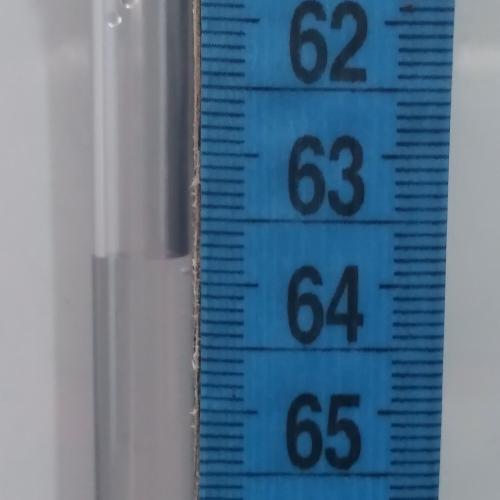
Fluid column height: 63.8 cm